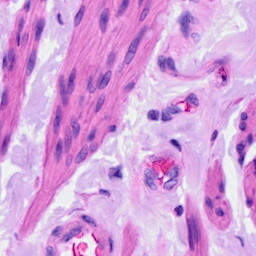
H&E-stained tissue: Ovarian